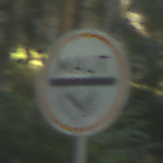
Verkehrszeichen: MautflichtigeStrecke
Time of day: MorningAfternoon
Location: Outdoor (Nature)
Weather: Clear
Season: NotSpecified
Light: Natural